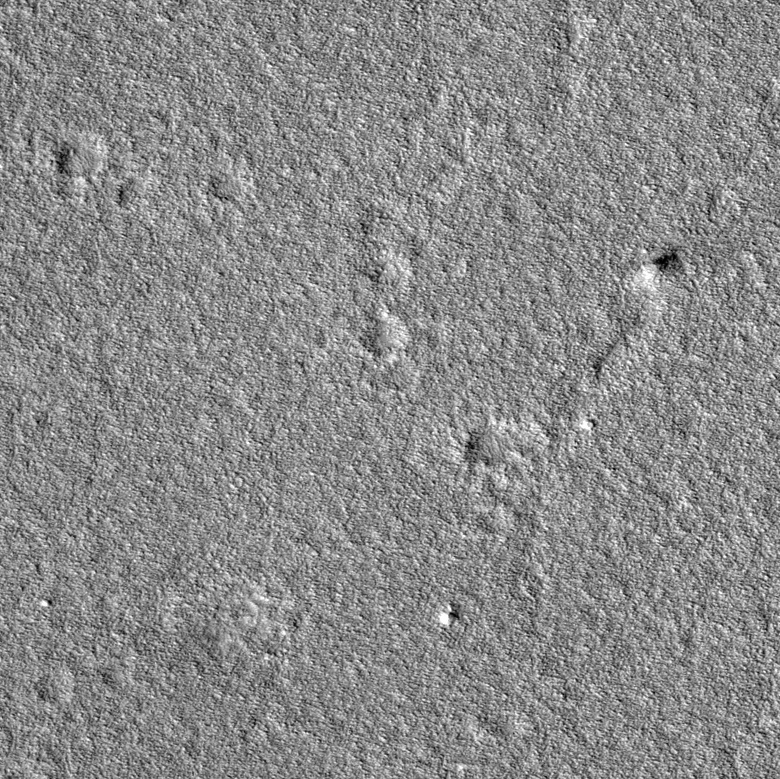
Label: dustdevil